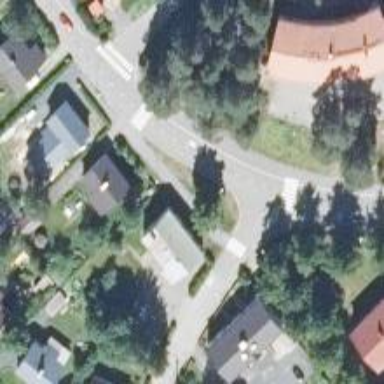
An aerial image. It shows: Marked crossing on footway.